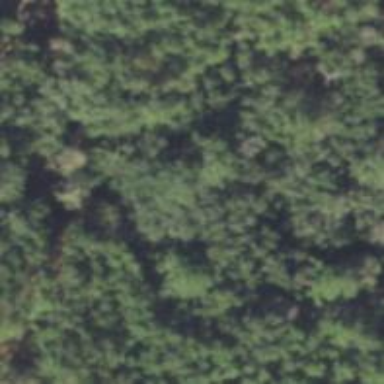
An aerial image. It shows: Mixed woodland area with various types of leaves.